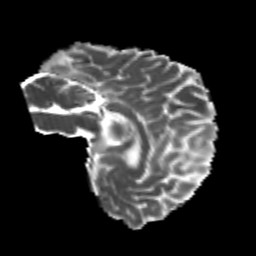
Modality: MD
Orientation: sagittal
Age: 22
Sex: male
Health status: healthy
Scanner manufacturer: philips
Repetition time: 7.389 s
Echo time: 0.08599 s